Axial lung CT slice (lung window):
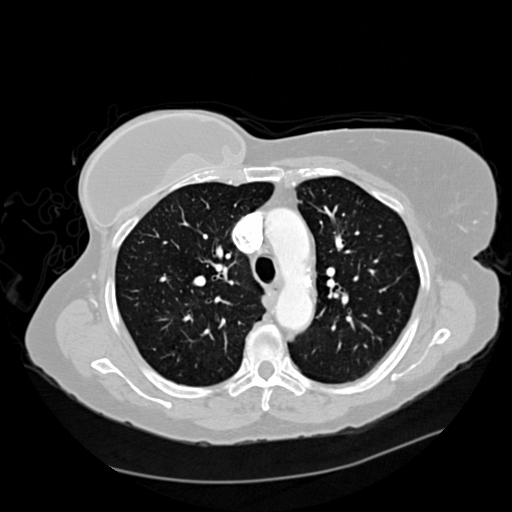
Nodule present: no